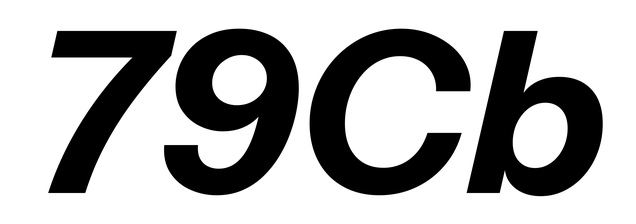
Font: InstrumentSans-Italic_Bold_Italic